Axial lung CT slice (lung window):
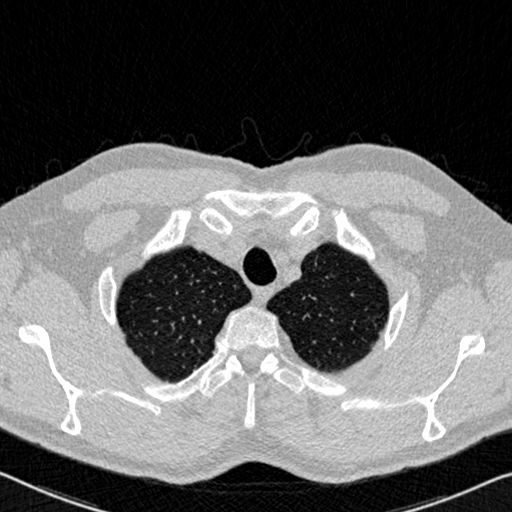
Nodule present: no